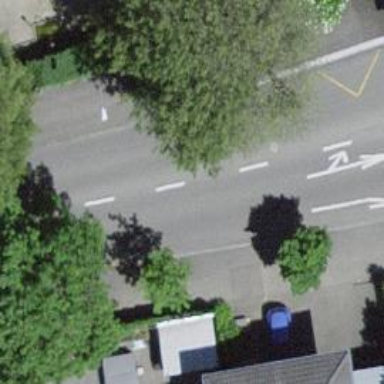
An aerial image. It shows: Residential road with asphalt surface. Both sides have sidewalks.